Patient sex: F
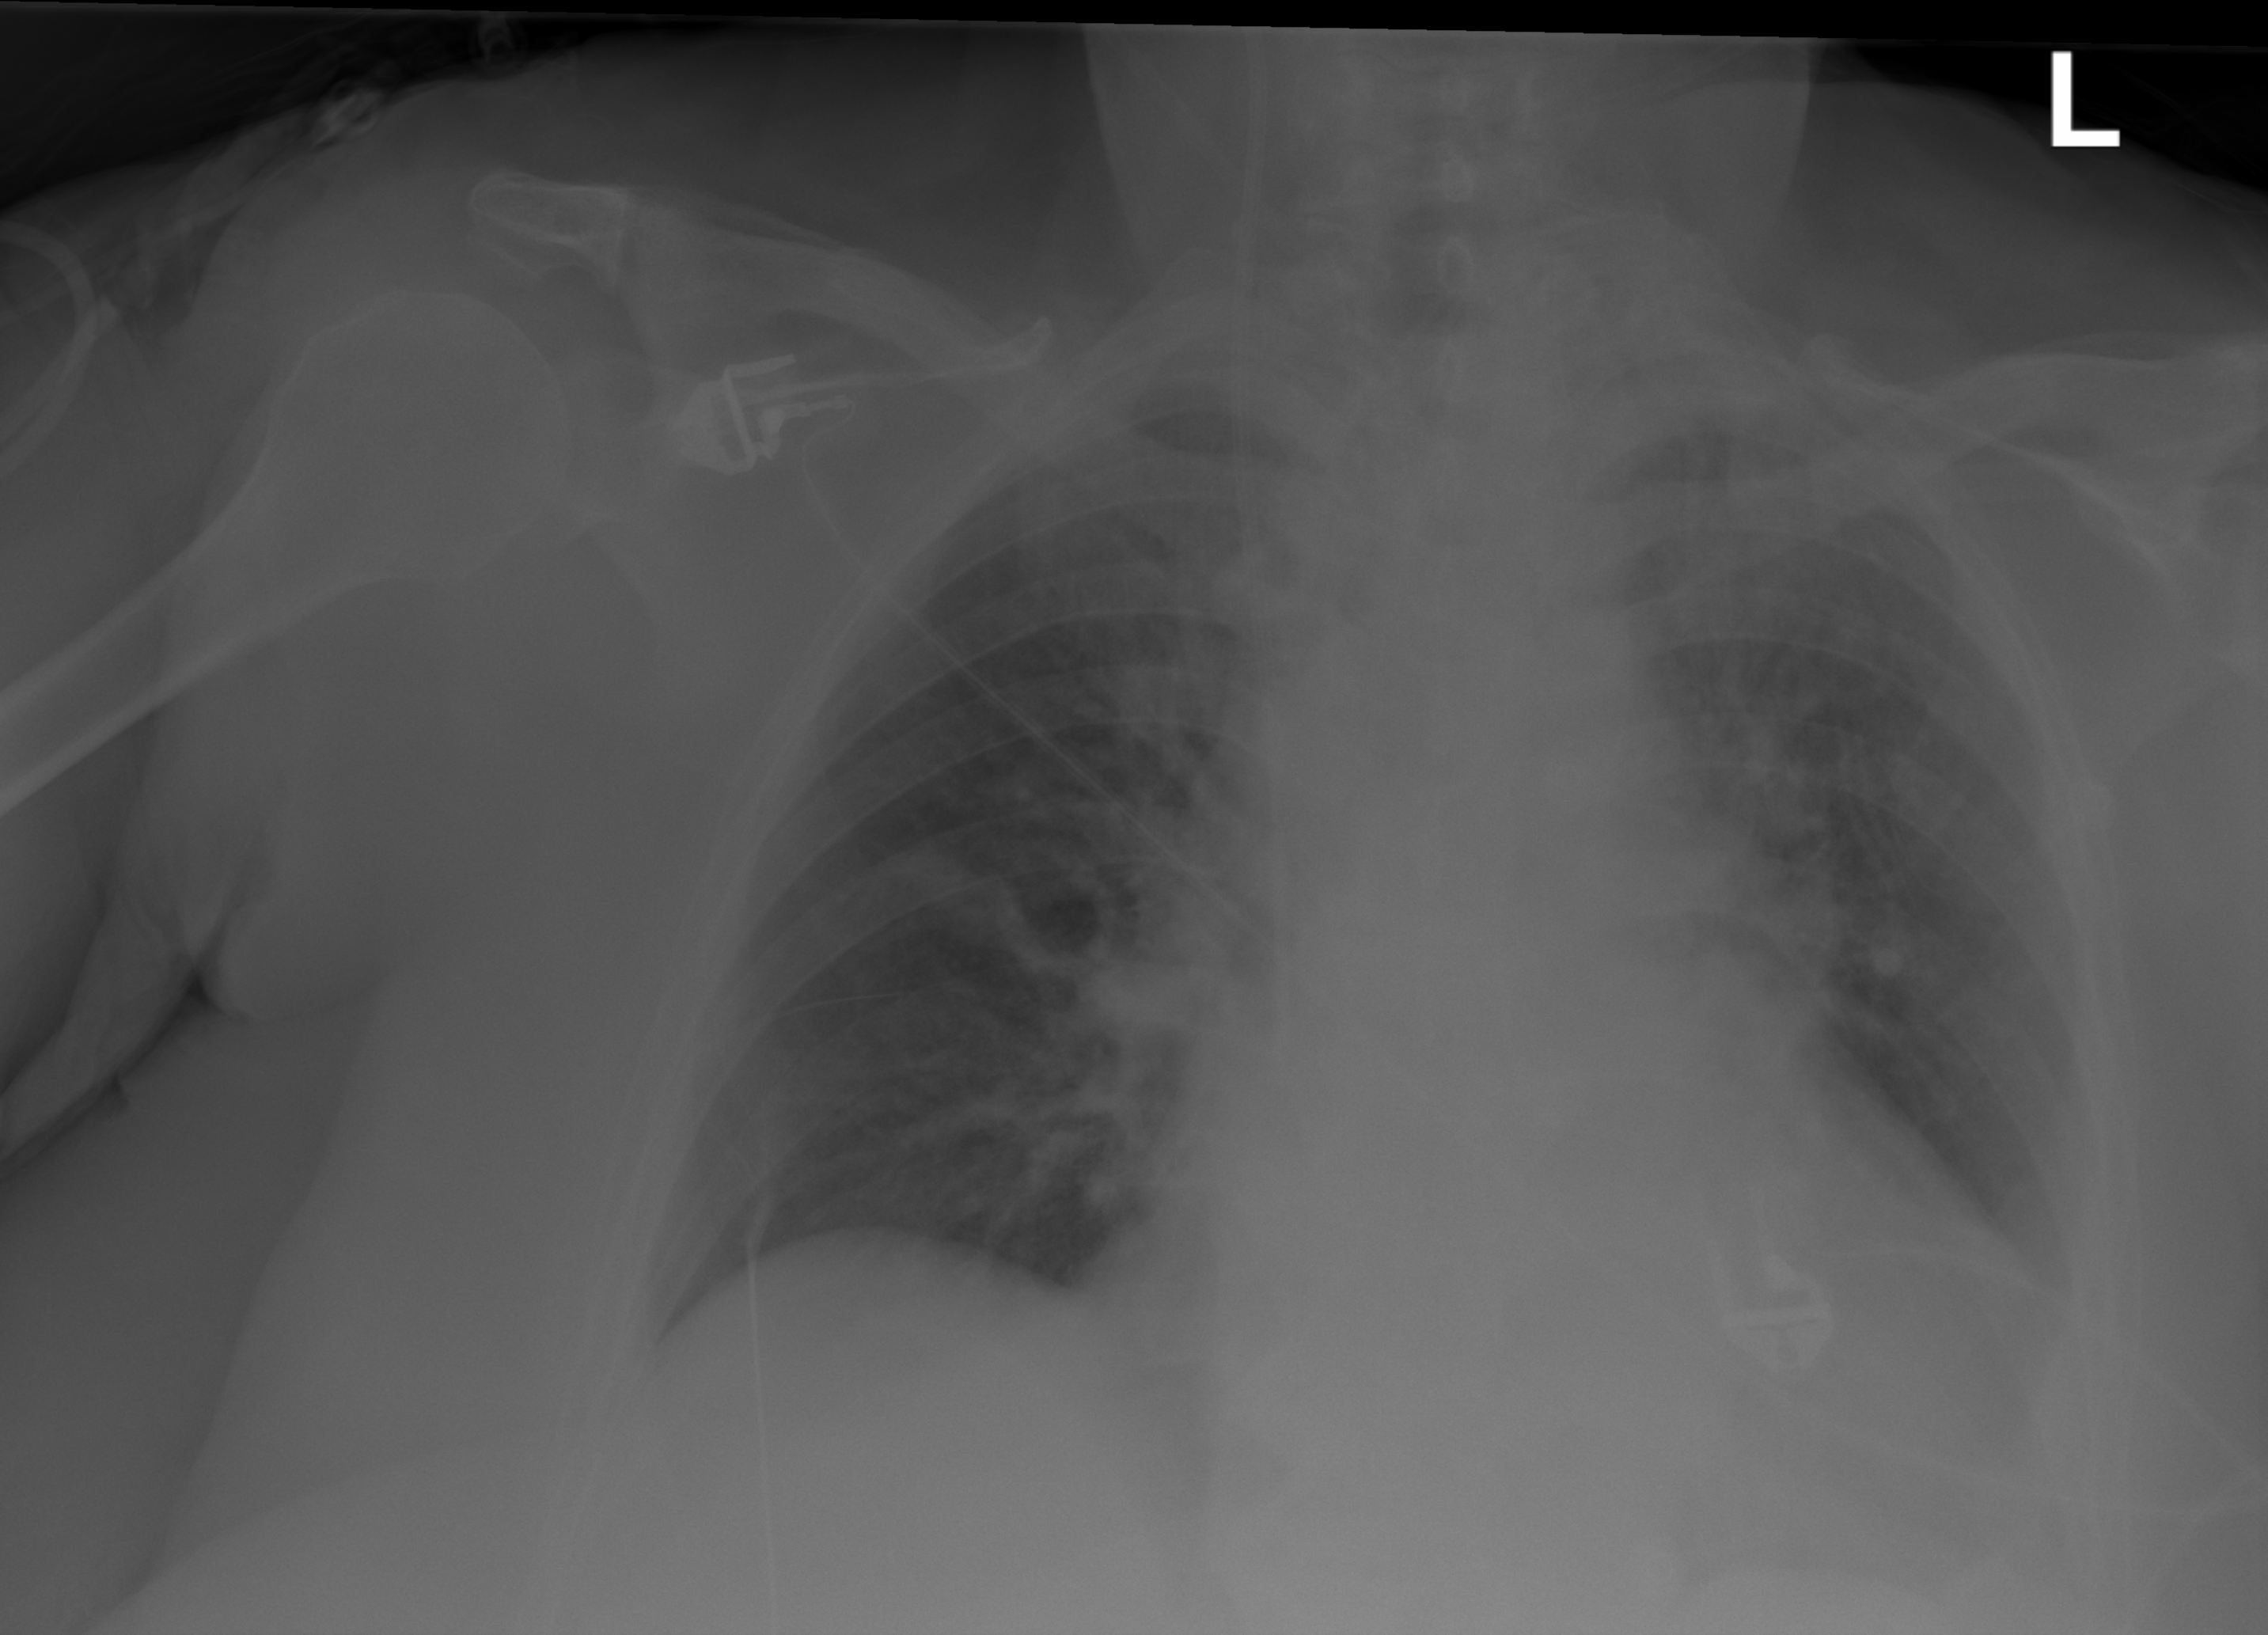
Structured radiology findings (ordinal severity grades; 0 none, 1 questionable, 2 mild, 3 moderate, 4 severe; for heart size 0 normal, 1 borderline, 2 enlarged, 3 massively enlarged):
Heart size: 1
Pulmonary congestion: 0
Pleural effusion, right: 0
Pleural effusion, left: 2
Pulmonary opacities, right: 0
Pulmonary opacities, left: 0
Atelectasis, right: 0
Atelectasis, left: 2